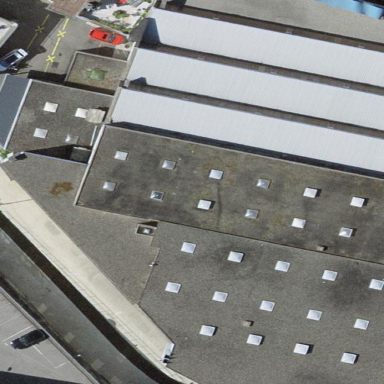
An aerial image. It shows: Industrial building.